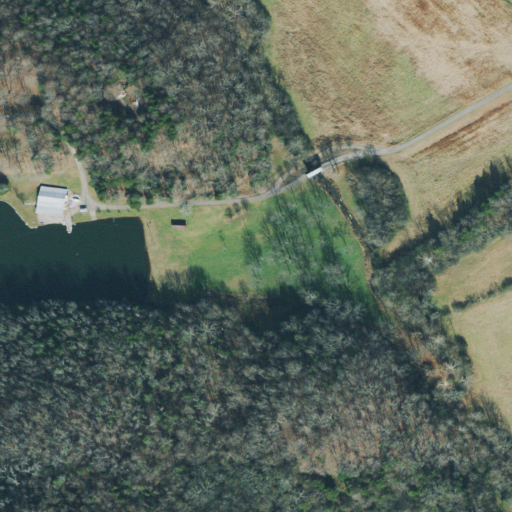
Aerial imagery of valley in Tennessee named Petty Hollow containing mixed forest, pasture, deciduous forest, open development, evergreen forest, open water, low intensity development, and medium intensity development